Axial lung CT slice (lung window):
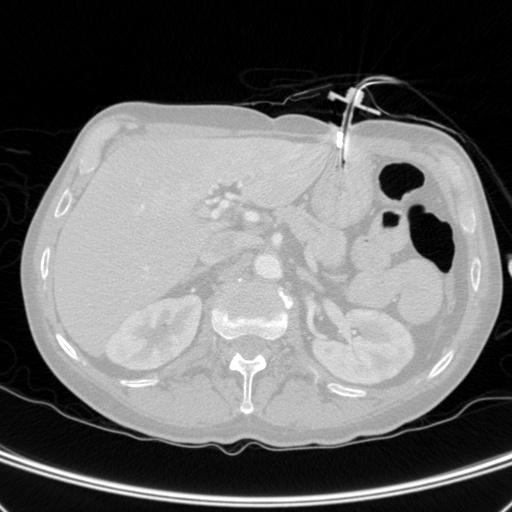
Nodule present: no